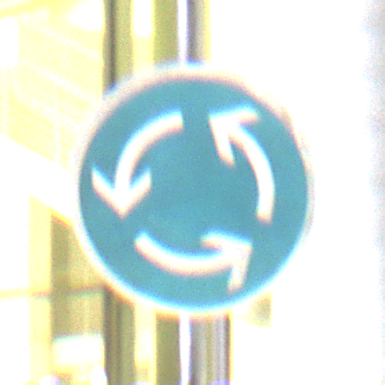
Verkehrszeichen: Kreisverkehr
Umgebung: Outdoor, Urban
Tageszeit: Night
Wetter: PartlyCloudy
Licht: Artificial
Jahreszeit: NotSpecified
Kontrast: HighContrast